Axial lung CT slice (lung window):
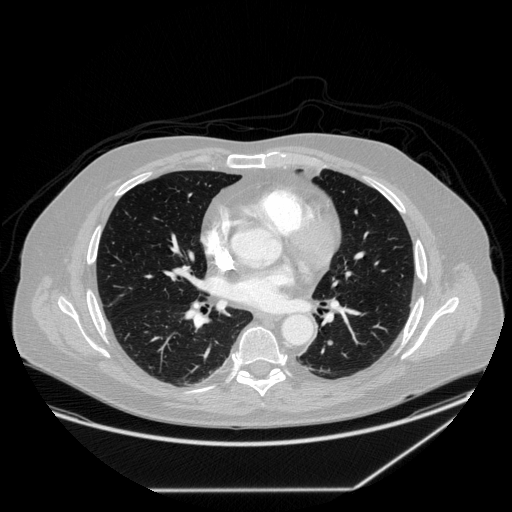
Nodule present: yes
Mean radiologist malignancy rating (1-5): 2.667